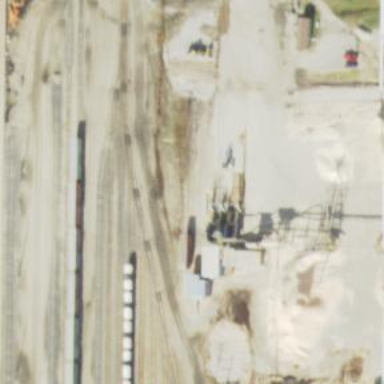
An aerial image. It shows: Railway yard used for servicing trains.